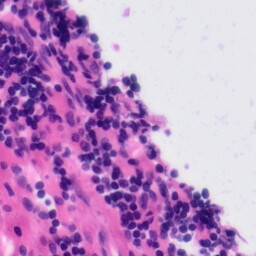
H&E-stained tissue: Tonsil